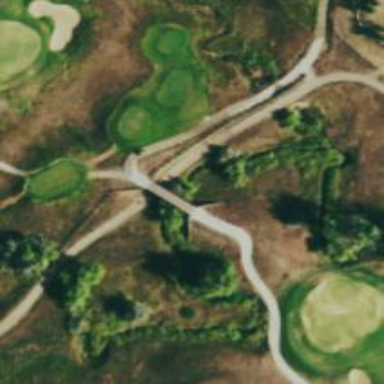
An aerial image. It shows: Path bridge designated for golf carts.